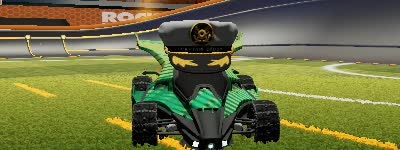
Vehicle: aftershock